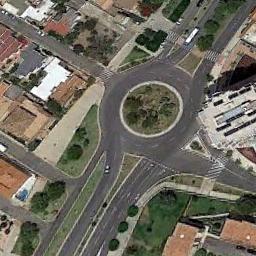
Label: roundabout